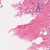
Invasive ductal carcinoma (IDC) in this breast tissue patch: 1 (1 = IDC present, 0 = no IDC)